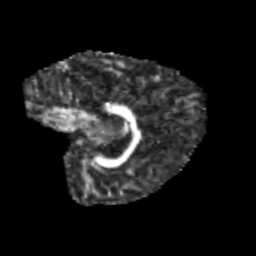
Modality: FA
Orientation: sagittal
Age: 9
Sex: female
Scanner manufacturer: siemens
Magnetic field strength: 3 T
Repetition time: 3.8 s
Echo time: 0.07 s